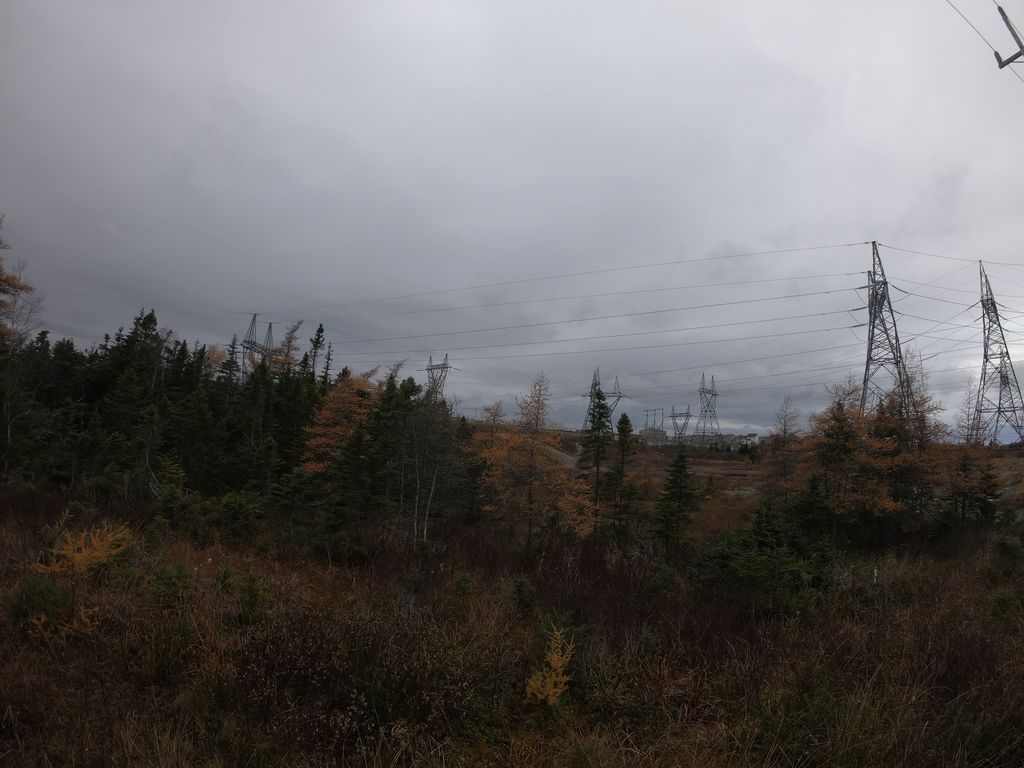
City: st_johns